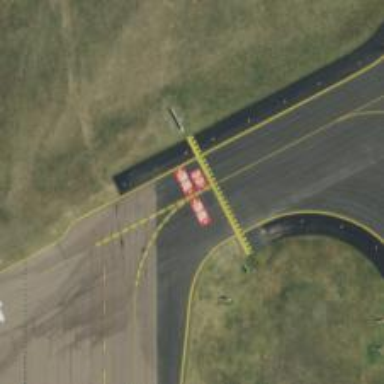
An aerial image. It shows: View of taxiway at the airport.